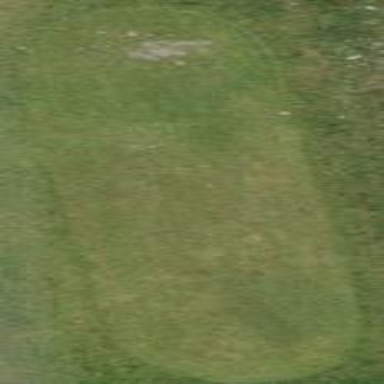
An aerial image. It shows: Golf tee.